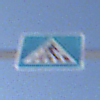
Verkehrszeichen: FussgaengerueberwegLinks
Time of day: MorningAfternoon
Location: Outdoor (Nature)
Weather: PartlyCloudy
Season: Winter
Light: Natural